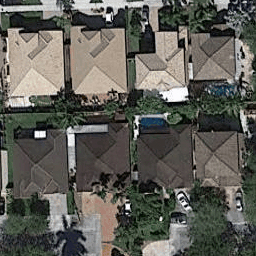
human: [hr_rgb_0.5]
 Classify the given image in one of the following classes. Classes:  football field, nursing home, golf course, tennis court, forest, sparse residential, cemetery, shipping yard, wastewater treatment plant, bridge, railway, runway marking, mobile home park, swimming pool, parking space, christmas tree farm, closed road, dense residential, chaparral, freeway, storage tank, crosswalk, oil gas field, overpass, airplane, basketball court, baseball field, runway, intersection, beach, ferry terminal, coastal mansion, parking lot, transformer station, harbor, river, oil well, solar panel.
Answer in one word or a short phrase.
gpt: dense residential